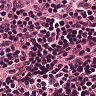
Metastatic tissue present: no